Question: ## Background
I'm developing a themes chooser feature in my <URL>, and I've succeeded setting the theme dynamically for each of the activities.
AGAIN : this is not about setting the theme for the activities. This actually works fine for me.
## The problem
The acitivties are showing the correct theme, but the application itself, when launching the app, is showing the wrong one, no matter what I do.
This is a problem because when the user opens the app, he will see the background of the theme of the app, and only after a few moments the activity will be shown with the theme the user has chosen.
So, if the application has a white background, and the user has chosen a theme with a black background, the order will be:
Application shows a white background -> activity is starting and shows a black background.
In screenshots:

So this is wrong. In this case, I need it to show black-to-black background.
Only if the user has chosen a Holo-light based theme (which the app has by default), it works fine, as the color matches the one on the activity that is shown right when opening the app.
## What I've tried
I had an idea of setting the app's theme to be empty of everything, hoping that no transition will be shown, using something like:
'''
<application
...
android:theme="@android:style/Theme.Translucent.NoTitleBar" >
'''
In fact, some people here suggested a similar solution.
This works, but it causes a bad experience, since on some devices it takes some time till the first activity is shown, and as such, there is a significant amount of time the user sees nothing at all, as if the app isn't being launched.
## The question
How do I solve this?
I've already tried setting the theme in the class that extends from Application, but it doesn't do anything, no matter where in this class I call it.
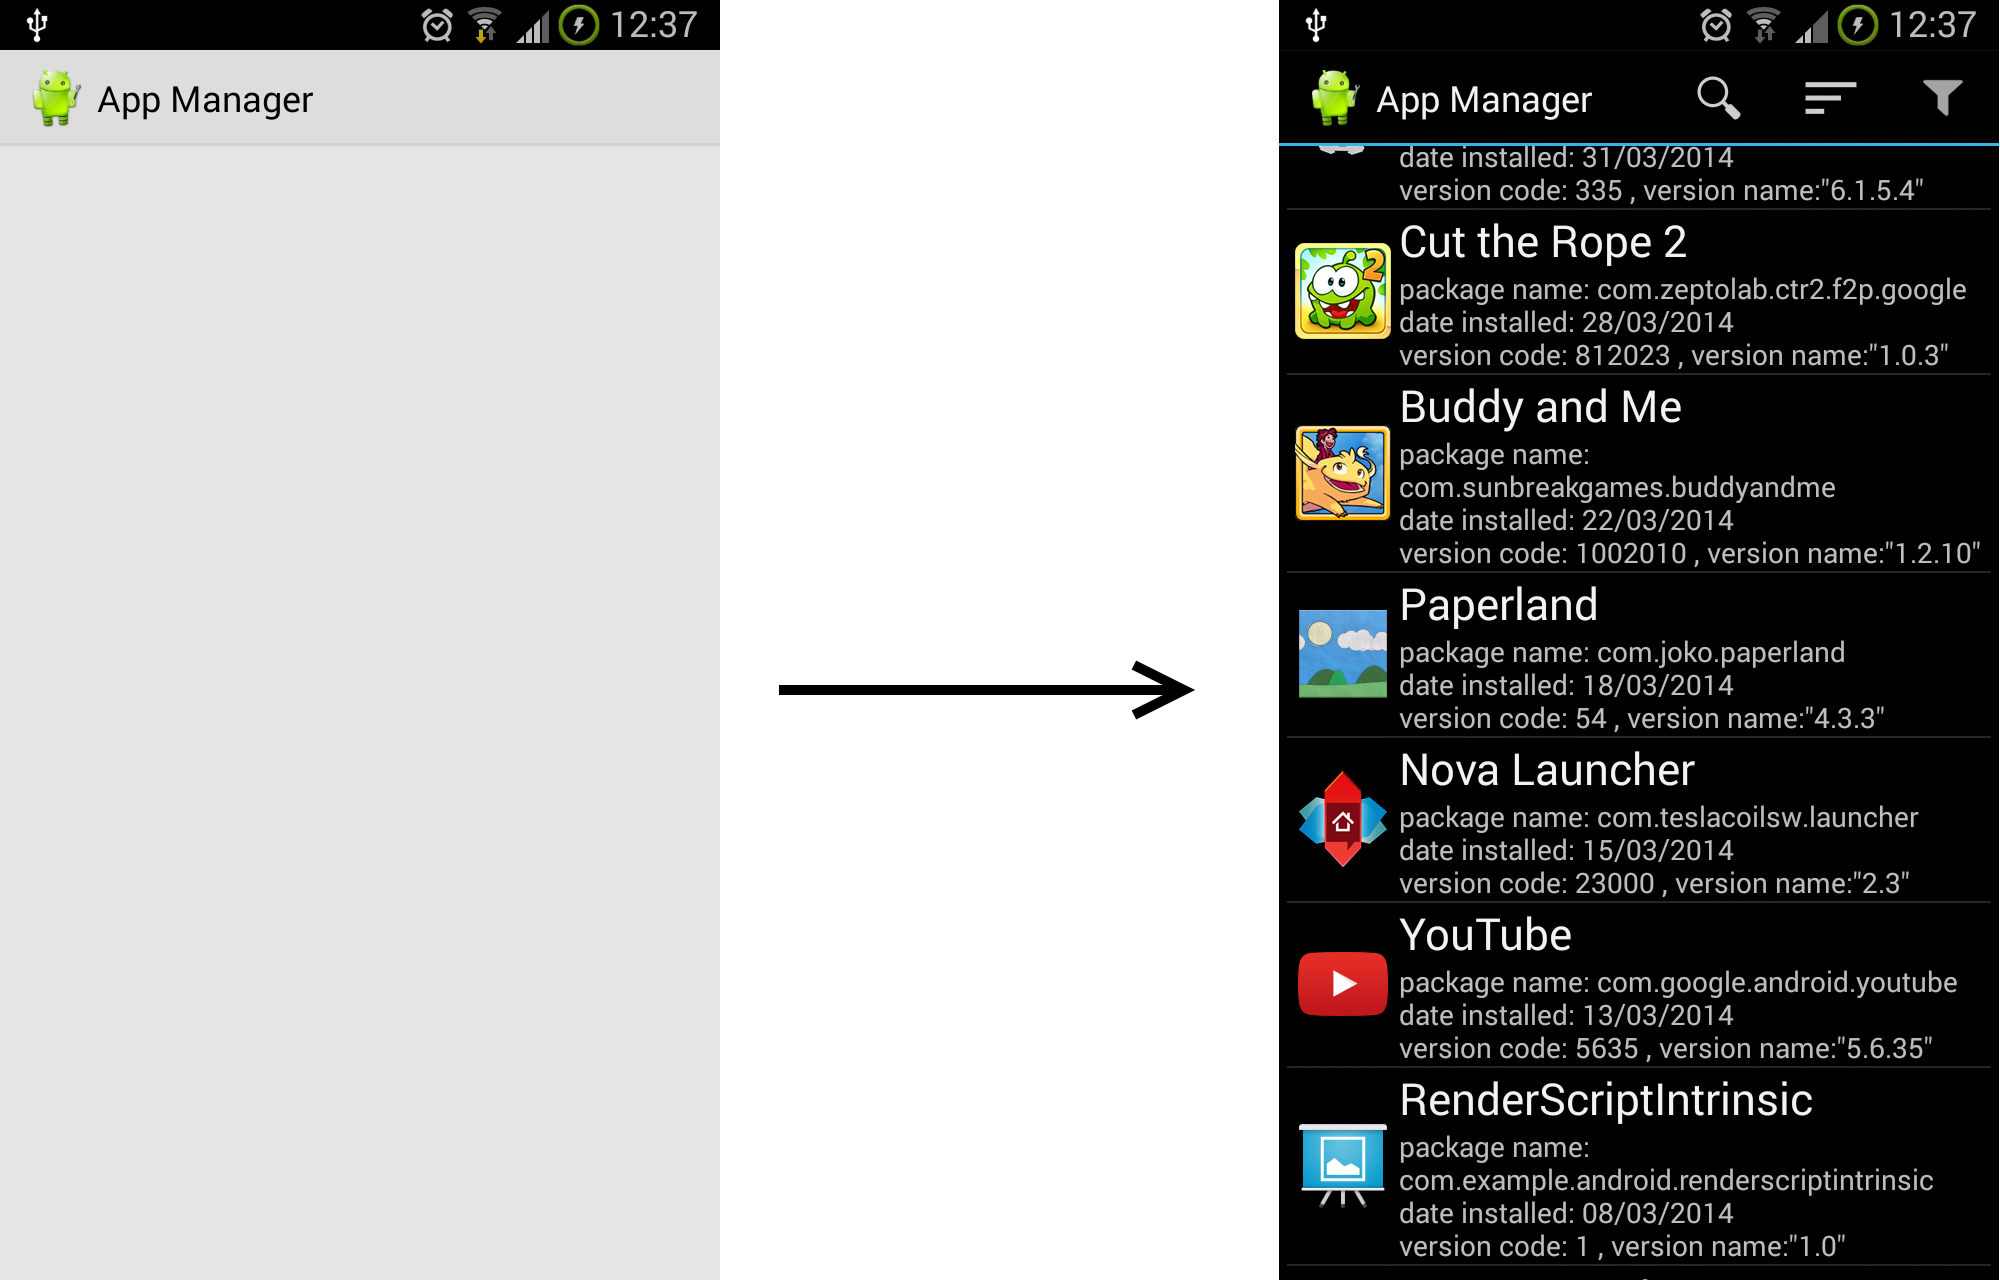
Answer: ## Transparent application theme with fade-in animation
My original suggestion was to use a Transparent full screen application theme (no action bar).
Combined with that, I always suggest an alpha-animation to fade across from the application theme to the activity theme. This prevents jarring to the user when the action bar appears.
OP's code would remain almost identical, except for changing the manifest theme, and adding the alpha animation in your 'onCreate()' method of some base activity class as in examples below:
---
manifest theme defined as:
'''
android:theme="@android:style/Theme.Translucent.NoTitleBar"
'''
base activity 'onCreate()' method:
'''
@Override
protected void onCreate(Bundle savedInstanceState)
{
super.onCreate(savedInstanceState);
// set your custom theme here before setting layout
super.setTheme(android.R.style.Theme_Holo_Light_DarkActionBar);
setContentView(R.layout.activity_main);
overridePendingTransition(R.anim.fade_in, R.anim.fade_out);
}
'''
basic fade in:
'''
<?xml version="1.0" encoding="utf-8"?>
<alpha xmlns:android="http://schemas.android.com/apk/res/android"
android:duration="2000"
android:fromAlpha="0.0"
android:toAlpha="1.0" />
'''
basic fade out (not really needed, but for completeness):
'''
<?xml version="1.0" encoding="utf-8"?>
<alpha xmlns:android="http://schemas.android.com/apk/res/android"
android:duration="2000"
android:fromAlpha="1.0"
android:toAlpha="0.0" />
'''
Of course the animation durations here are way longer than you'd put in production - they are long so you can see them in your development stages.
---
## Update #1:
It has been noted subsequently in comments by @EmanuelMoecklin, @androiddeveloper that this was considered. It is also included in <URL>. However, as the OP states, the weakness particularly on older devices is that the user gets no feedback when they try to launch the app. It appears the app takes too long to launch.
On KitKat, this is not the case, since the status bar & soft-keys change from transparent to black, while the rest of the screen is still transparent.
Another take on this approach would be to use a full-screen black background as the application theme. This is what was done by <URL>, who were bought by Google apparently on the basis of the stunning UI in that app. It seems this method is therefore quite acceptable in many cases.
---
## Update #2:
In order to speed up the perception of the launch, an alternative to the plain black theme is to use a full-screen image with the app's logo in the centre - "splash screen" style. Again fading across to the activity once launched.
This is not possible for the transparent theme, using a transparent full-screen image. Android ignores the transparency of the image (or overlays the transparent image onto a black background). This was pointed out by OP in the comments.
We can either have a transparent theme without an image, or an opaque theme with an image (an interesting topic for another question perhaps).
---
## A note on using Manifest aliases
<URL> is to use aliases for different activities in the manifest.
While this can be a useful technique in some circumstances, in this case it has some drawbacks:
1. Any HOME screen shortcut the user has created for the activity will stop working when the main launcher alias is changed i.e. each time the user changes themes.
2. Some devices / launchers are quite slow to activate & deactivate the different aliases. In my experience this can take seconds (Galaxy Nexus 4.1 iirc), during which time you either have no visible launch icon, or you have 2 icons.
3. Each possibly theme requires a different alias - this may prove cumbersome if there are many different themes.